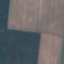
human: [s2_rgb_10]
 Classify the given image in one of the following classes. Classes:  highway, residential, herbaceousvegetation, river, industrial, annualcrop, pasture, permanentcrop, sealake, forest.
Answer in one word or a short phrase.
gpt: AnnualCrop